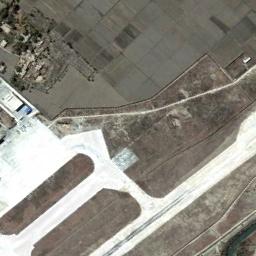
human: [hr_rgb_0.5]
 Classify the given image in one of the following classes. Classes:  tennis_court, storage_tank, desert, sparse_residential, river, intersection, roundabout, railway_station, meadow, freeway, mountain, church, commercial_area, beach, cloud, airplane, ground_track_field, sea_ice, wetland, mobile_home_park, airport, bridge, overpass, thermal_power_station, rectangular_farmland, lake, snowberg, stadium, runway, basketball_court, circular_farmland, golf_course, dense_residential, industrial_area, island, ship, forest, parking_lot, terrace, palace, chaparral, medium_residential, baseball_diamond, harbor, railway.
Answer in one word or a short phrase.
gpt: runway